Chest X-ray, PA view. Patient: 33 years old, sex M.
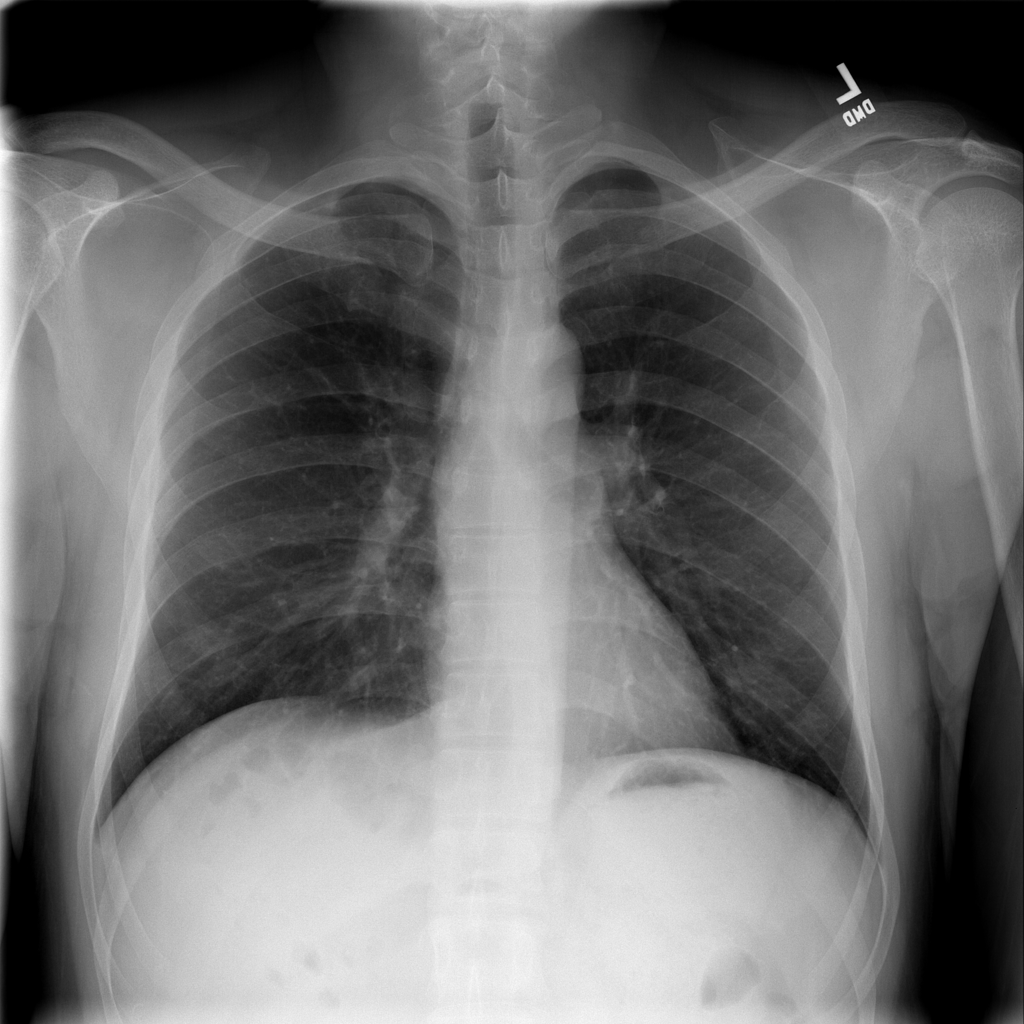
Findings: No Finding